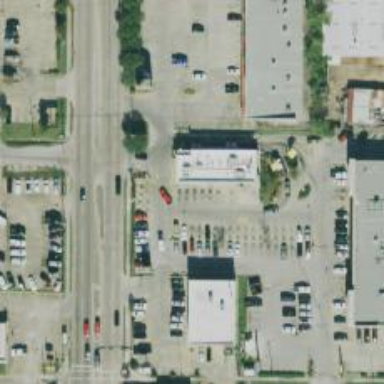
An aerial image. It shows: Parking space.